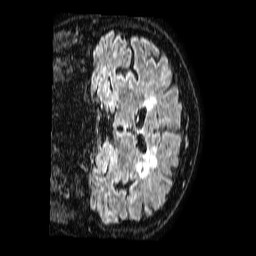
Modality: FLAIR
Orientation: coronal
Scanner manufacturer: philips
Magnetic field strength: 1.5 T
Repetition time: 4.8 s
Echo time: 0.3 s